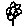
Label: flower